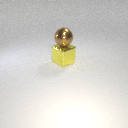
large brown metal sphere above large yellow metal cube